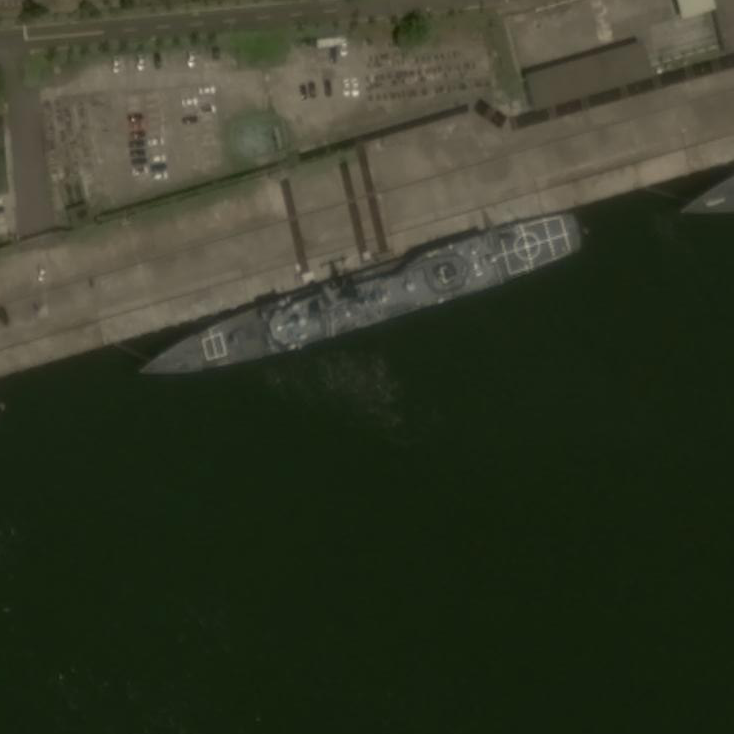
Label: cruiser